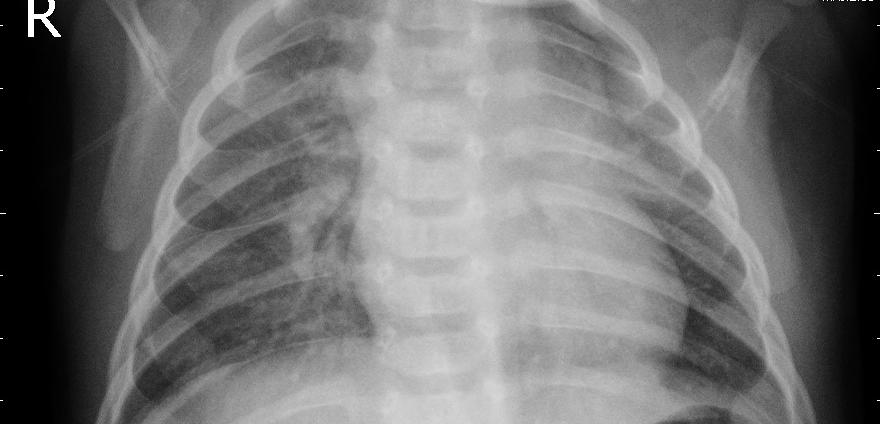
Diagnosis: PNEUMONIA